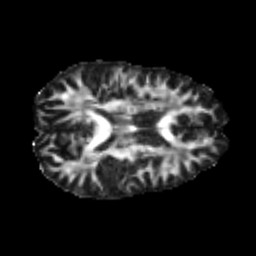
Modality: FA
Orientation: axial
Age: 26
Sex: female
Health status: healthy
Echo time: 0.074 s